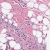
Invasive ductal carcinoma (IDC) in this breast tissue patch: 1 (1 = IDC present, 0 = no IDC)